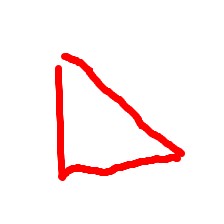
Shape: triangle